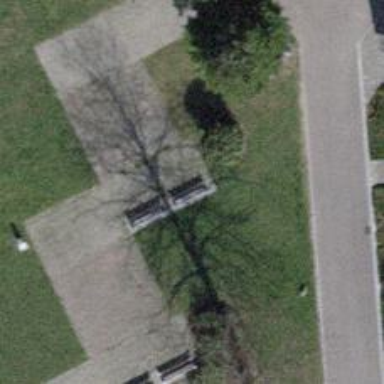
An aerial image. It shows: Bench.